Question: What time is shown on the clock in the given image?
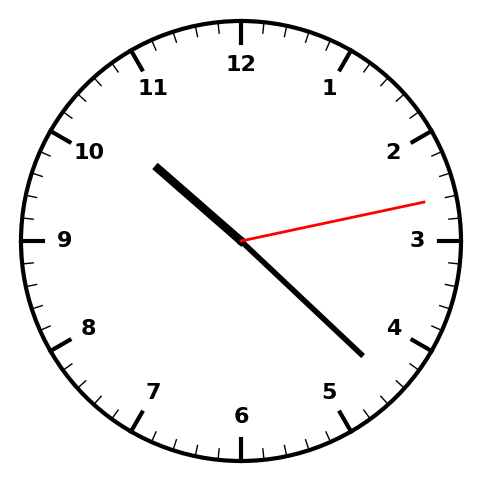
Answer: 10:22:13